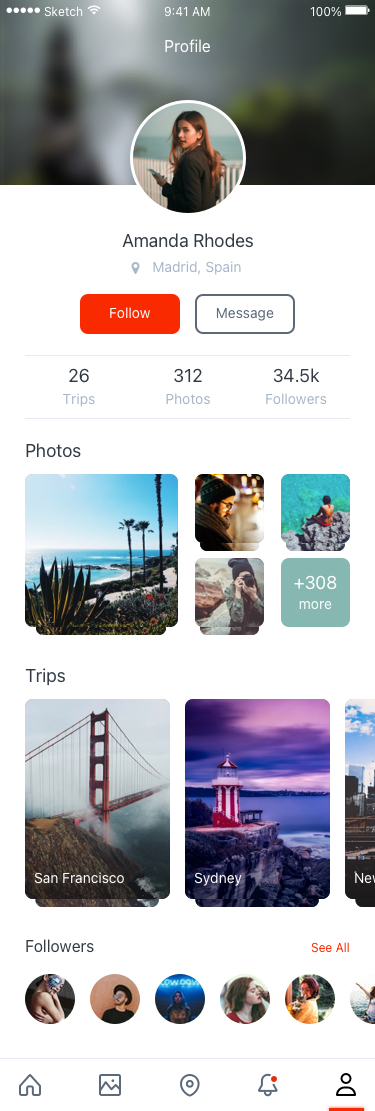
Text in this UI design:
Profile
Amanda Rhodes
Madrid, Spain
Follow
Message
26
Trips
312
Photos
34.5k
Followers
+308
more
Photos
Trips
San Francisco
Sydney
Sydney
New York
New York
Followers
See All